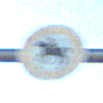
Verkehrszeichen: VerbotReiter
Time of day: MorningAfternoon
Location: Outdoor (Nature)
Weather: Clear
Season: Winter
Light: Natural